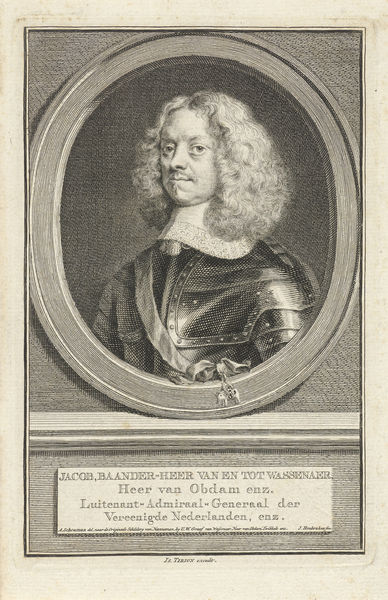
Titel: Portret van Jacob baron van Wassenaer
Künstler: Jacob Houbraken
Standort: Amsterdam
Institution: Rijksmuseum
Schlagwörter: portrait, gravure, cheveux, fraise, col, armure, ovale